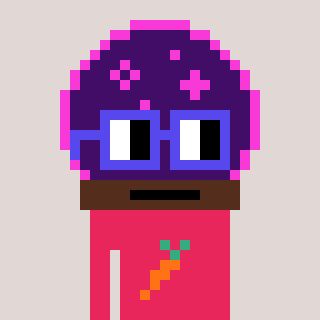
a pixel art character with square blue glasses, a crystalball-shaped head and a redpinkish-colored body on a warm background